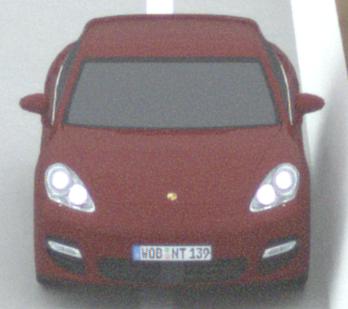
Make: Porsche
Model: Panamera
Detailed model: Panamera (970)
Model produced from: 2010/05
Model produced until: 2013/04
Doors: 5
Color: red
Road condition: dry road
Daytime: midday
Contrast: low contrast